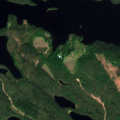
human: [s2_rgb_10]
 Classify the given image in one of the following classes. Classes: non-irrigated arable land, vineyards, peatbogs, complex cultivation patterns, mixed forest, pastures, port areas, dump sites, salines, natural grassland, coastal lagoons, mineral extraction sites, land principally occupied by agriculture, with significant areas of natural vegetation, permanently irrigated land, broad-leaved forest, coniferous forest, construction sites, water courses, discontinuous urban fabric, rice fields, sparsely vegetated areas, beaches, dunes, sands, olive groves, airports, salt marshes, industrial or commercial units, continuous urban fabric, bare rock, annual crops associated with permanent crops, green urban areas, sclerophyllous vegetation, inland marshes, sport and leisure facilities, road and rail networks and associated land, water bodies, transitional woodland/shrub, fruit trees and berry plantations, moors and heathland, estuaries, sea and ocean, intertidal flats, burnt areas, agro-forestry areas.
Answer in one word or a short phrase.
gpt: coniferous forest, mixed forest, water bodies